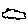
Label: cloud